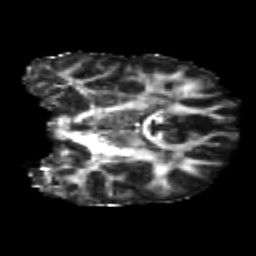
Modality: FA
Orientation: coronal
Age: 21
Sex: male
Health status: healthy
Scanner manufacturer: philips
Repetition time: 7.477 s
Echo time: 0.08753 s